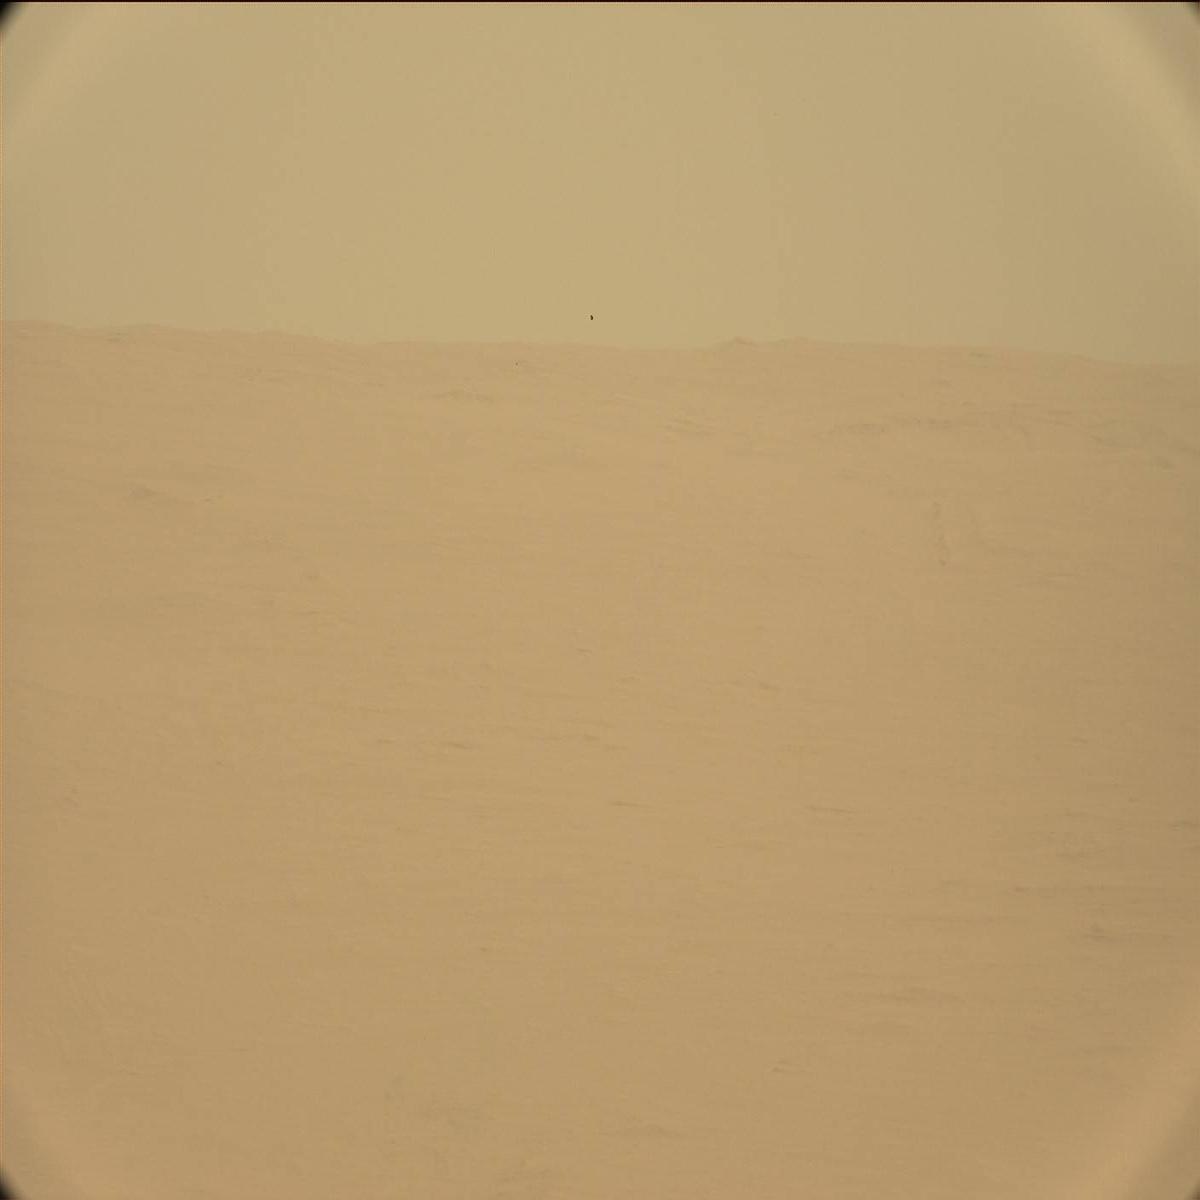
Terrain classes present: Ridge, Sky